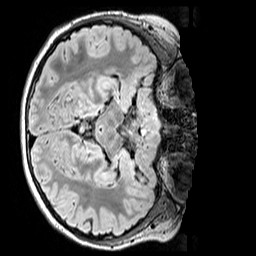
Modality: FLAIR
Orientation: axial
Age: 11
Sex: male
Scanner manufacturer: siemens
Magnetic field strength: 3 T
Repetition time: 5 s
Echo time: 0.388 s